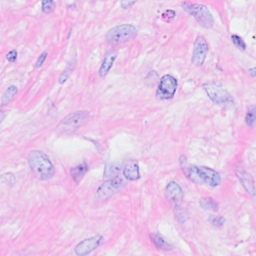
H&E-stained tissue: Breast